Interaction volume radius: 5 \u00c5
Interaction volume height: 30 \u00c5
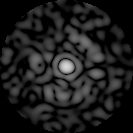
Disorder parameter: 0.8677